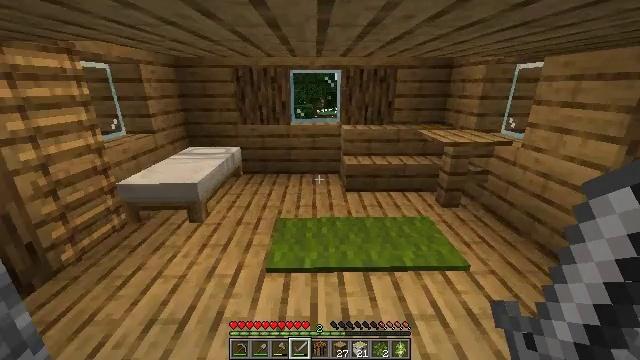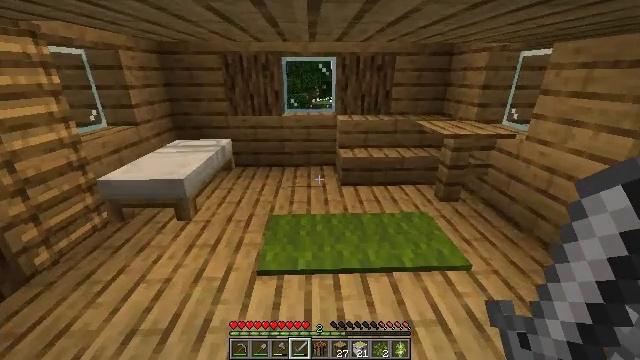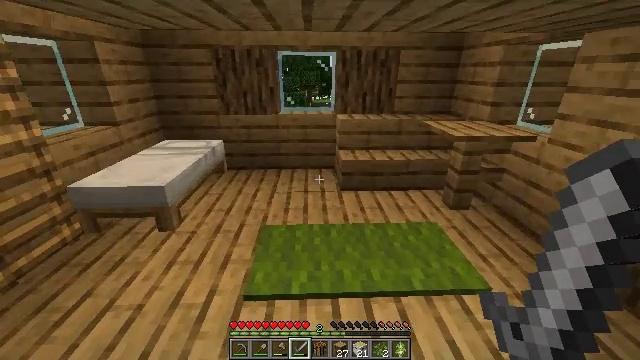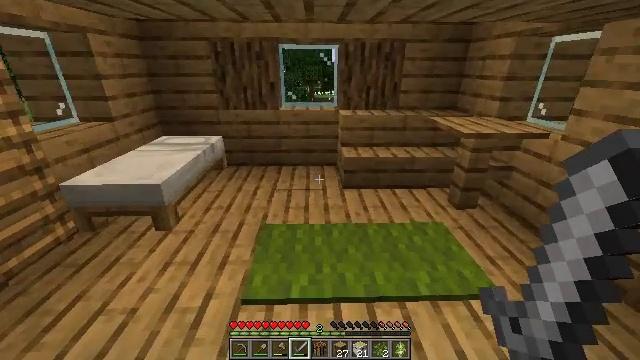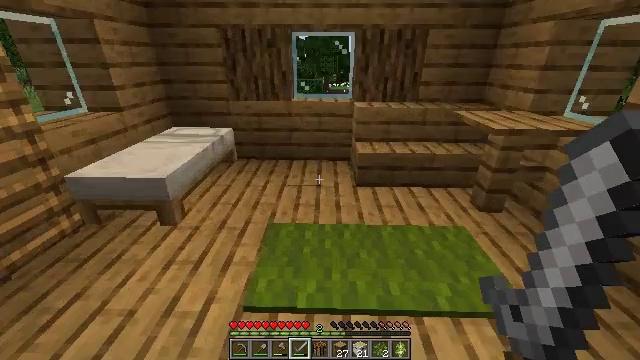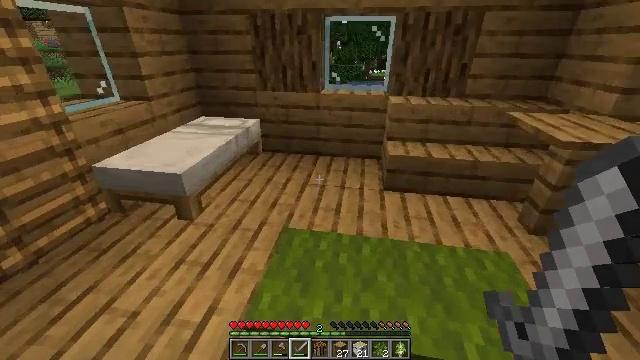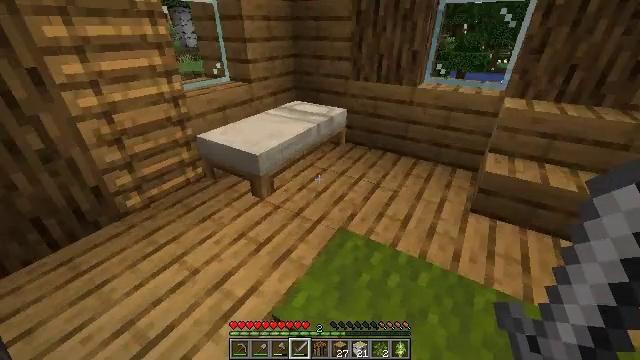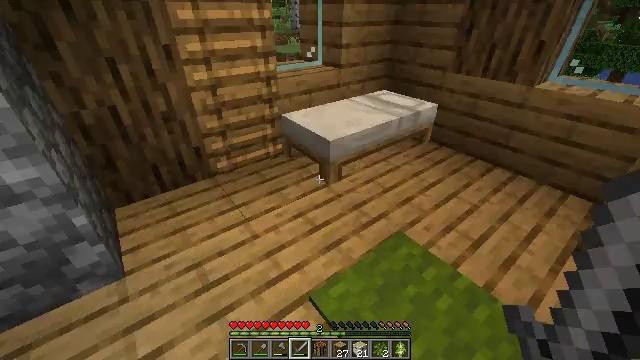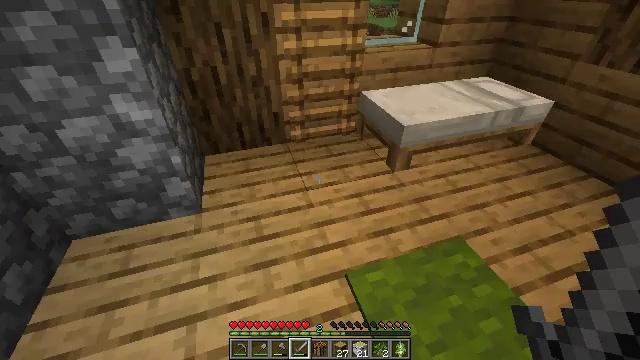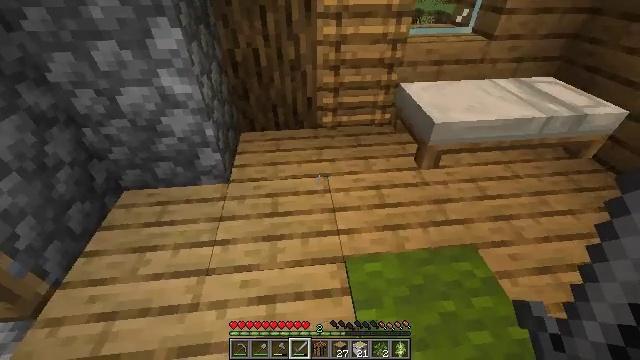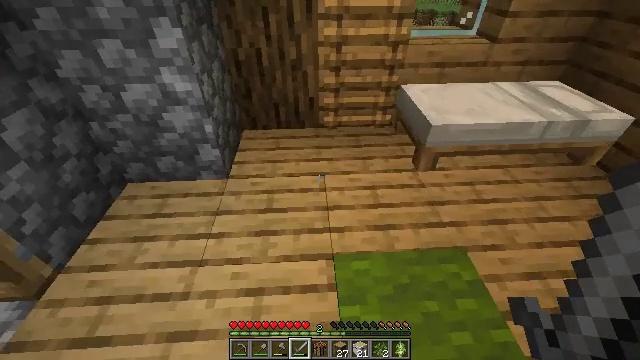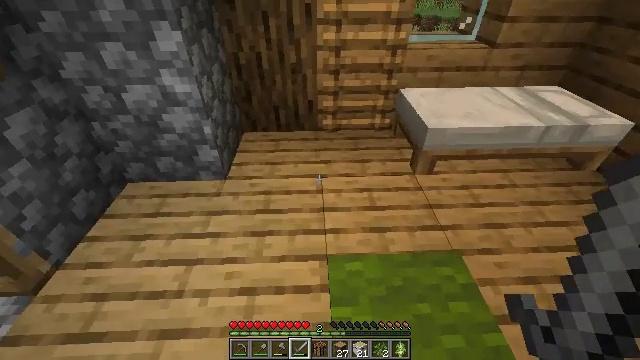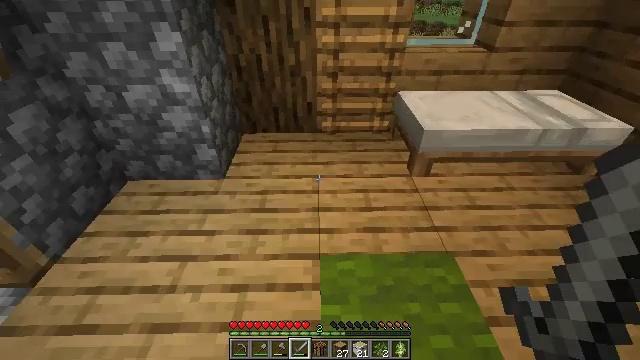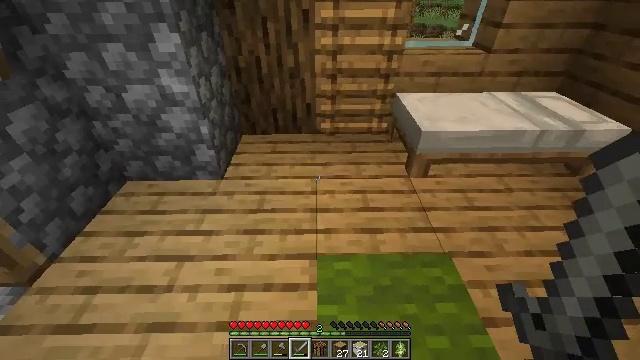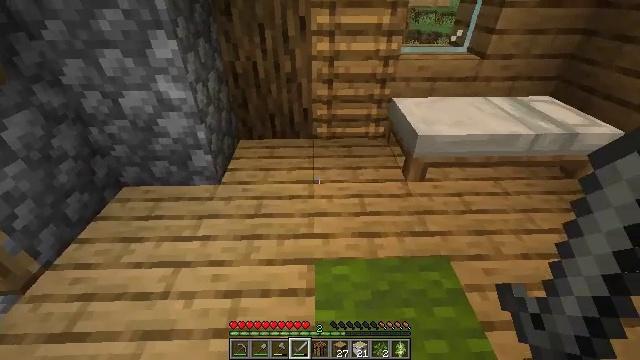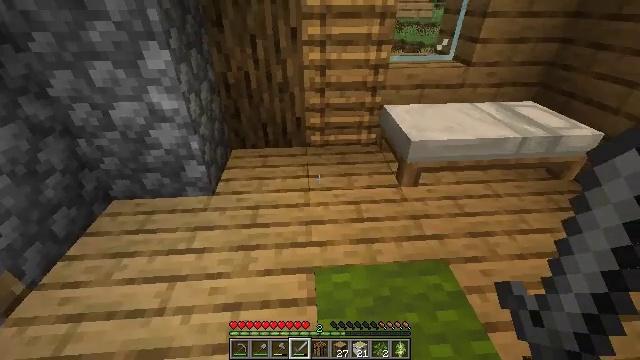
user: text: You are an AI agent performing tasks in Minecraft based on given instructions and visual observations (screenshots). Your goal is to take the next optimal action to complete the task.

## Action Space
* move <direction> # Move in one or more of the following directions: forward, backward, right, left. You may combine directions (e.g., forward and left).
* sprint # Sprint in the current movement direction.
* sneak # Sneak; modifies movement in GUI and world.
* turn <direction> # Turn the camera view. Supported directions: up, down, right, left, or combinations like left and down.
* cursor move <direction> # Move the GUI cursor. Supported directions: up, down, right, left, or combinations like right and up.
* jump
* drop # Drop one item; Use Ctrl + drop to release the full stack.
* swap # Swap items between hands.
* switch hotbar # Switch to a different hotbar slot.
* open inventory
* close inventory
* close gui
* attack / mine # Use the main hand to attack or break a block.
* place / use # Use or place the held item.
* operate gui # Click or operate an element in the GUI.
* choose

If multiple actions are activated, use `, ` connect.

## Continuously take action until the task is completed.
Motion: motion action
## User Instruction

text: Break the yellow bed.
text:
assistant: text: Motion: move forward, turn right and down
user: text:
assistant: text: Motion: move forward
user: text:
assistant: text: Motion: move forward, turn down
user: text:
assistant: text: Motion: move forward and move right, turn left and down
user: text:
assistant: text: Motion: move forward and move right, turn left and down
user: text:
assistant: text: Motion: move right, turn left and down
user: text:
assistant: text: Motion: move right, turn left and down
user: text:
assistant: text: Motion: move right, turn left and down
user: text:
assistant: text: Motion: move right, turn left and down
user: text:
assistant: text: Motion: turn left
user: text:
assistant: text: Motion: turn left
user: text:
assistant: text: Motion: turn left
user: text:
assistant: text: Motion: no_op
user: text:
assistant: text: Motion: turn up
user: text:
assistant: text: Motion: move left, turn right and up
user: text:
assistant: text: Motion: move left, turn right and up
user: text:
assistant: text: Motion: move left, turn right and up
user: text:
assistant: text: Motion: move forward, turn right and up
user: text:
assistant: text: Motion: move forward, turn up
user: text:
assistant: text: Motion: move forward, turn up
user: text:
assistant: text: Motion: move forward, turn right and up
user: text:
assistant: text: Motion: move forward, turn right and up
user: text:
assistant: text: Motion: move forward
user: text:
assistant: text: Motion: move forward
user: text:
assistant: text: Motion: move forward
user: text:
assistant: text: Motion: move forward, turn right and up
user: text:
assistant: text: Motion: move forward, turn right
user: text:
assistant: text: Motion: move forward, turn right and up
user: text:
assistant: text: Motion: move forward, turn right and up
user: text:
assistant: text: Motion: move forward and move left, turn right and up